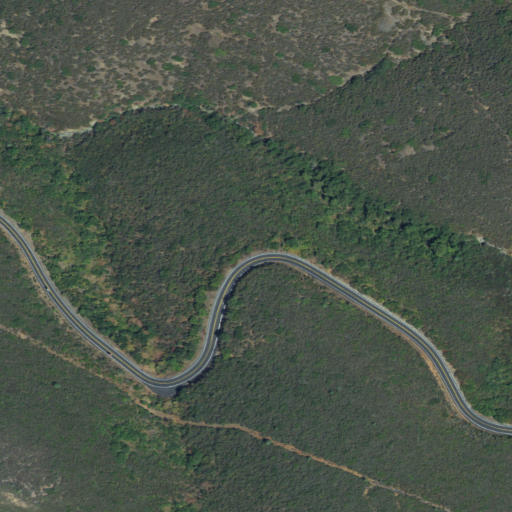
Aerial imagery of slope(s) in California named Old Priest Grade containing evergreen forest, shrub, and open development